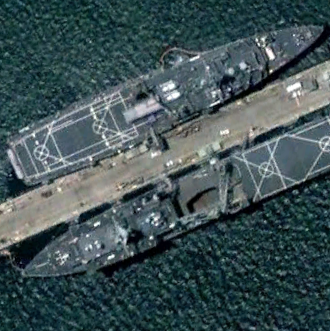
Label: combat